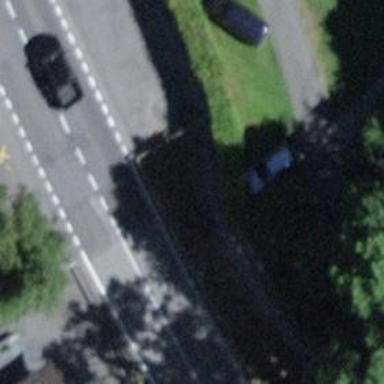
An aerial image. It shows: Hedge acting as barrier.